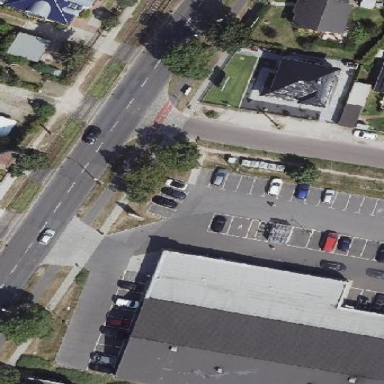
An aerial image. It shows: Flat roof grey retail building. It is supermarket.